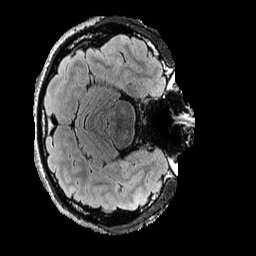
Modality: FLAIR
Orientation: axial
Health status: ill
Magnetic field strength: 3 T